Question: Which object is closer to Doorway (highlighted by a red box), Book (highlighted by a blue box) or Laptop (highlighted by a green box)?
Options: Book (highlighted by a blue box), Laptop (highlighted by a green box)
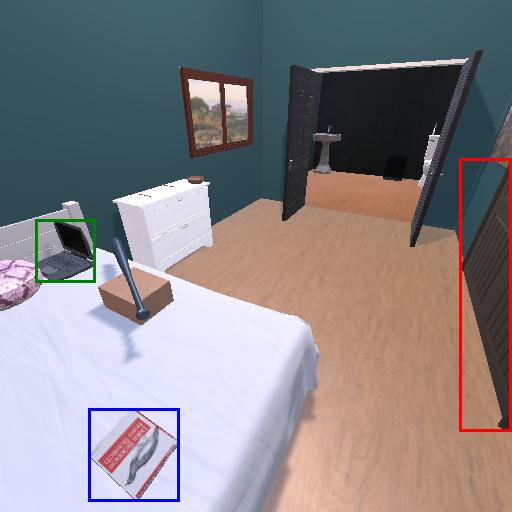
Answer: Book (highlighted by a blue box)